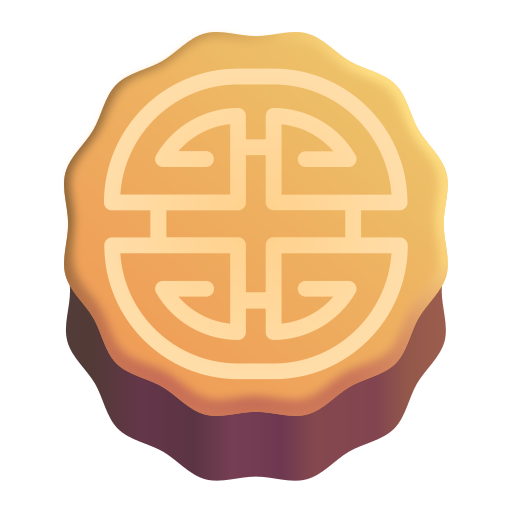
moon cake color